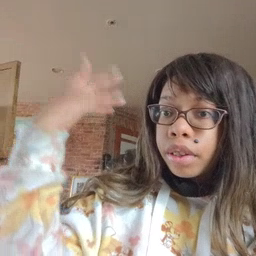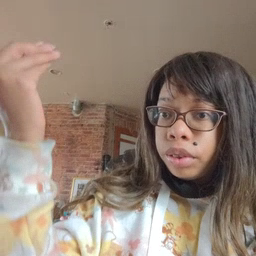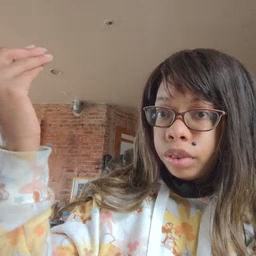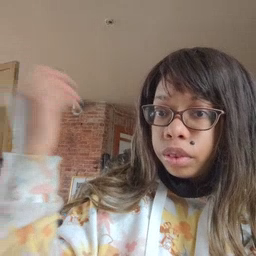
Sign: outside